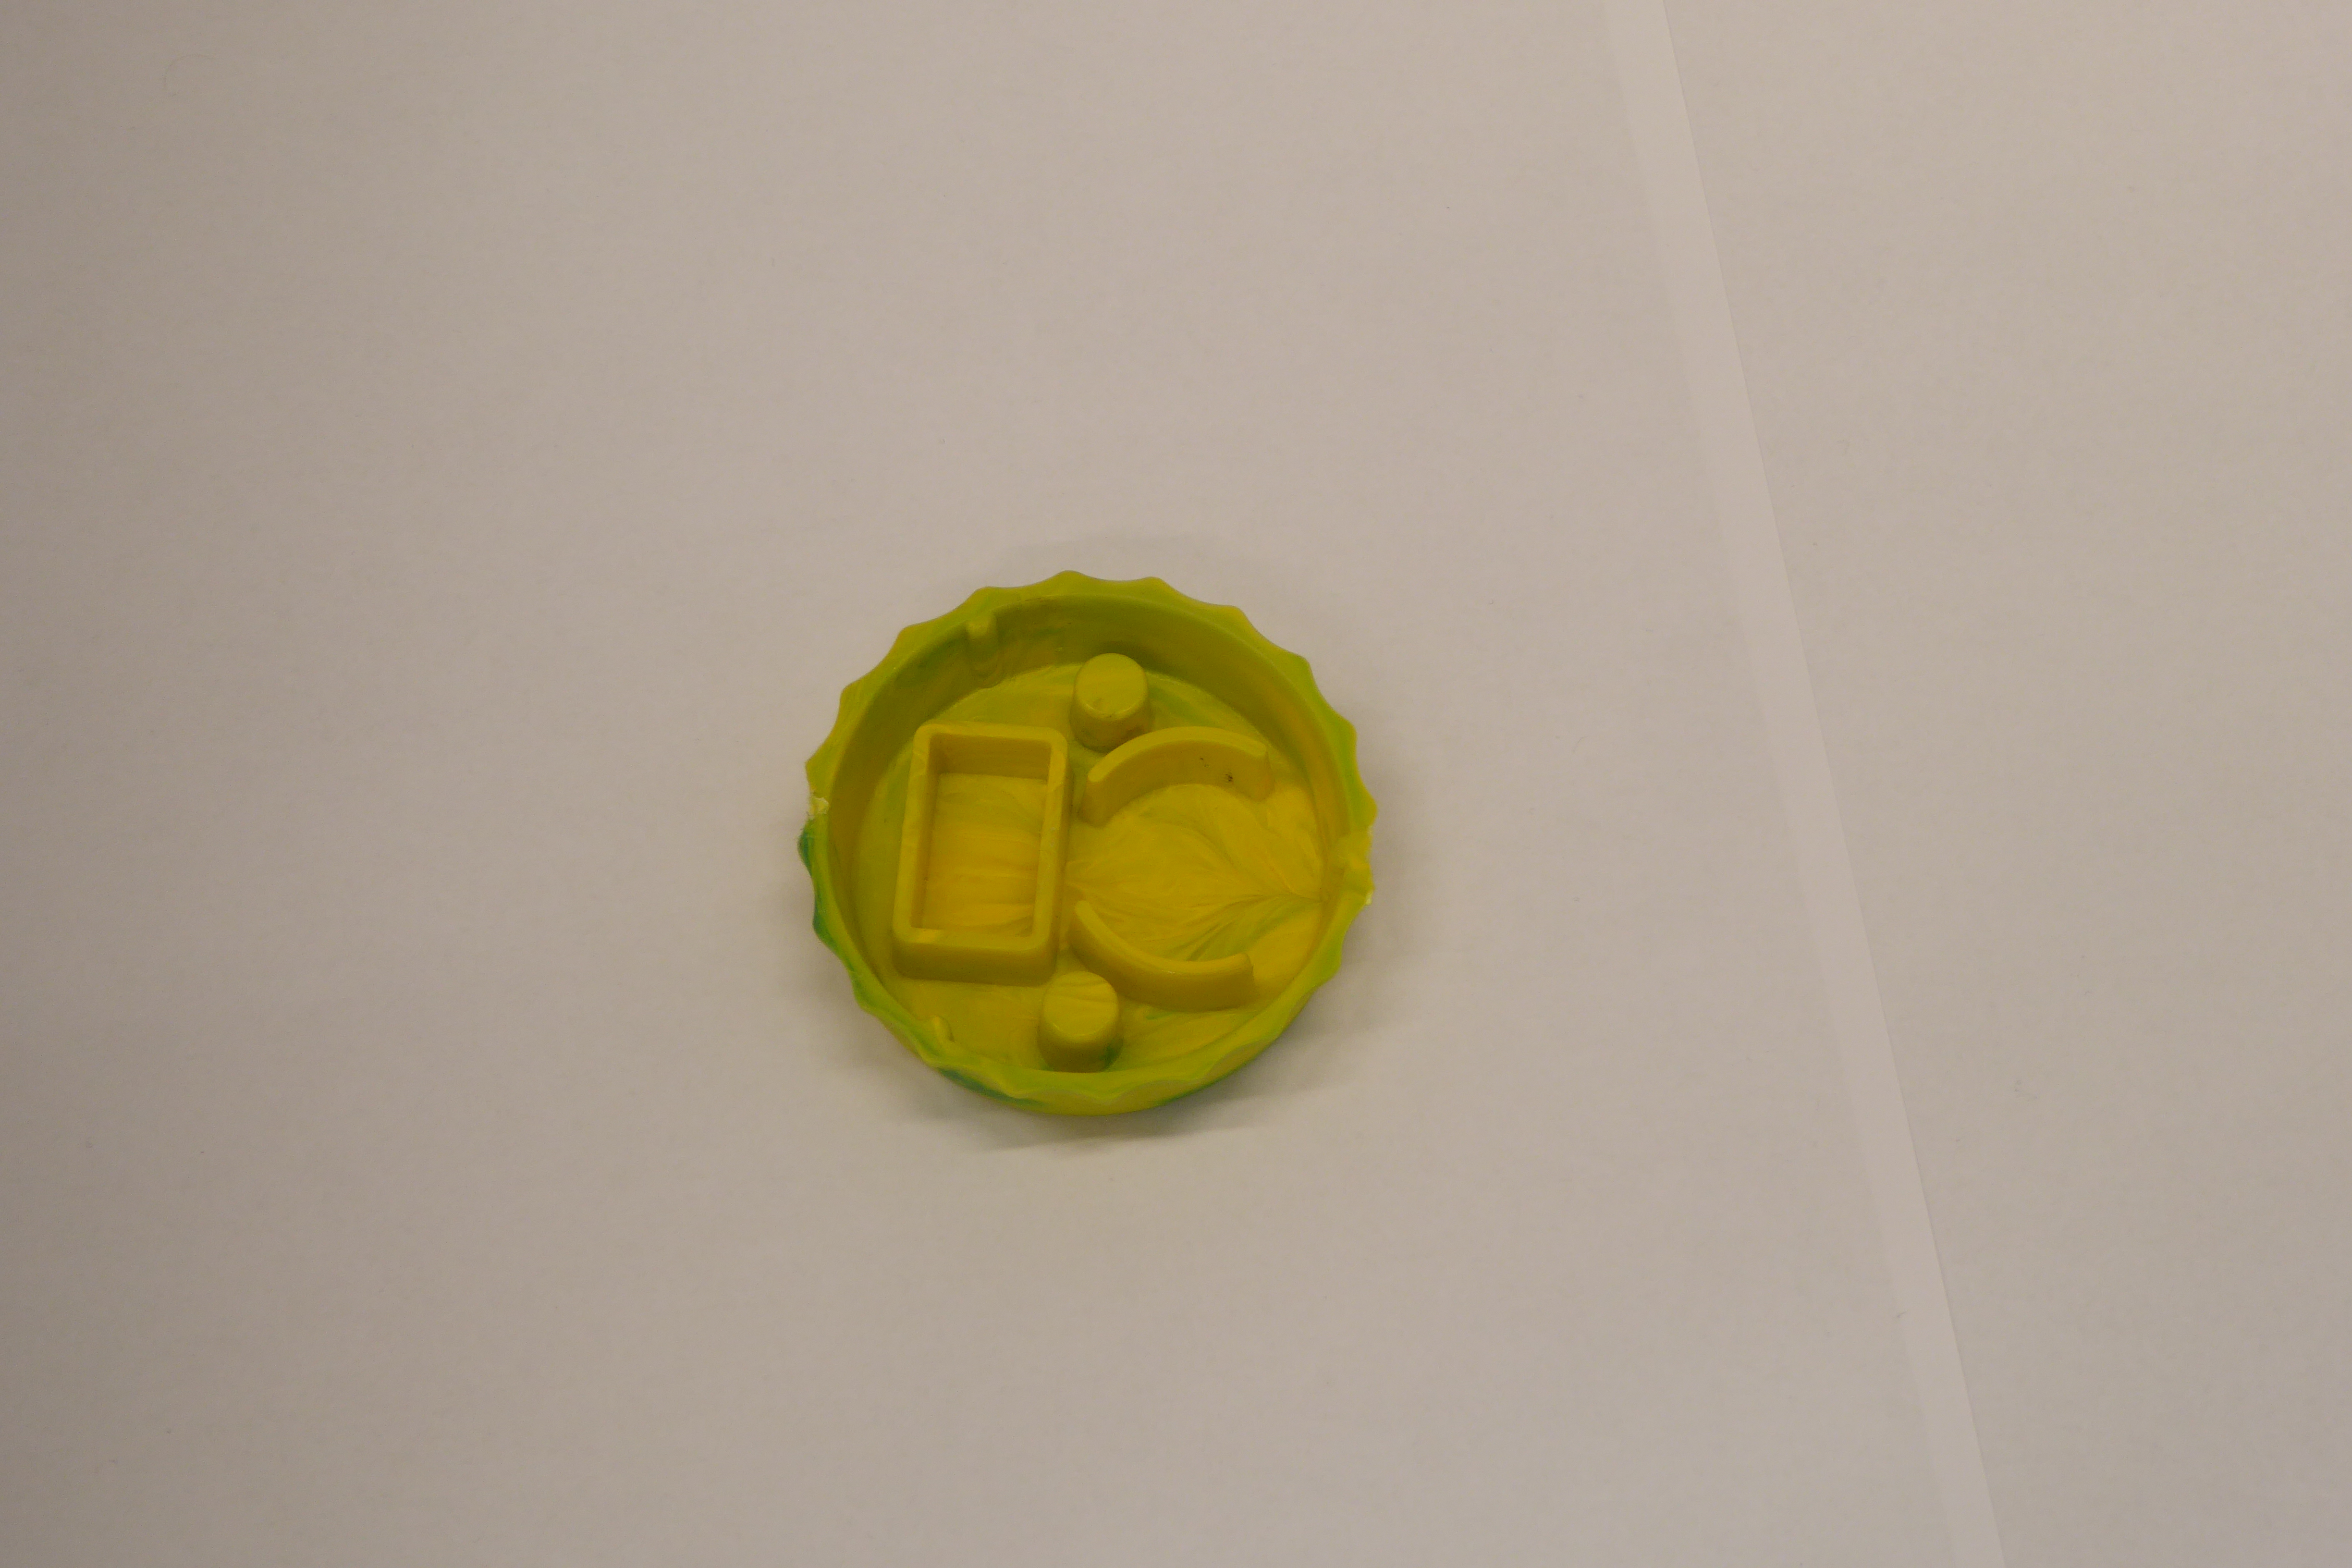
Label: Bottle Opener - Cover